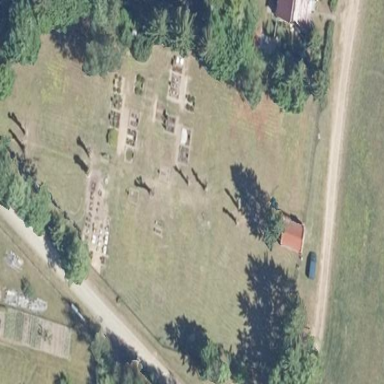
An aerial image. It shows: Cemetery.